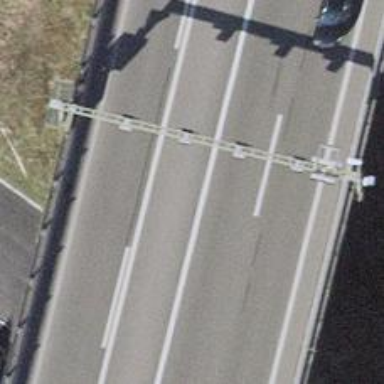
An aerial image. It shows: Bridge on motorway link.